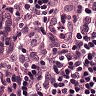
Metastatic tissue present: yes